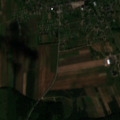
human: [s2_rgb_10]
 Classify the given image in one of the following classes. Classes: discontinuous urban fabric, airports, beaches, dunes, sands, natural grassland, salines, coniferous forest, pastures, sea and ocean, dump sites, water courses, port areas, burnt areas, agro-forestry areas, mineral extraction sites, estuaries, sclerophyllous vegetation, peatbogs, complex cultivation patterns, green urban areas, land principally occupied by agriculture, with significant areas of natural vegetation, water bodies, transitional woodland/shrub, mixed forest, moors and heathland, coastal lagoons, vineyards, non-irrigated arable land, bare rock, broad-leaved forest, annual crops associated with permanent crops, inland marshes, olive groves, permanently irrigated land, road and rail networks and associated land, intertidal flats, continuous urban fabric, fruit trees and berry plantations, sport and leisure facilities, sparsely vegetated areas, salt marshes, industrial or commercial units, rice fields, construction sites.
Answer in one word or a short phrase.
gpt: discontinuous urban fabric, complex cultivation patterns, coniferous forest, mixed forest